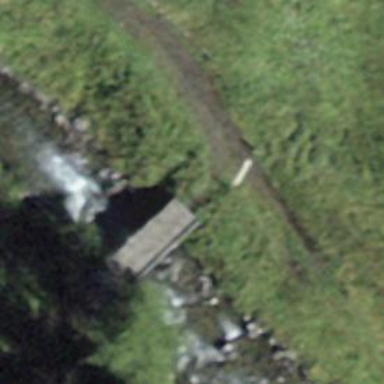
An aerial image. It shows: Path on bridge with excellent trail visibility.